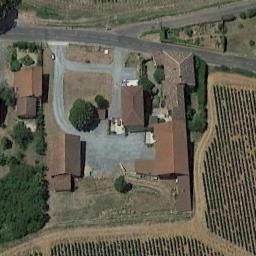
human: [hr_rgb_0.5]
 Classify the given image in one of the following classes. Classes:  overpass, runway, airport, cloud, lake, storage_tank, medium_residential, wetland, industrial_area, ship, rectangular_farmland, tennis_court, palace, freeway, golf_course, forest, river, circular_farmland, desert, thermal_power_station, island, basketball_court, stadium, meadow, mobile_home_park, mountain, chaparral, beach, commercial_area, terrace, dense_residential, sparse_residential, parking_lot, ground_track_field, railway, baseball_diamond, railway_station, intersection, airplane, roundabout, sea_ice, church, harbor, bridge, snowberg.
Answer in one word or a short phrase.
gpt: medium_residential